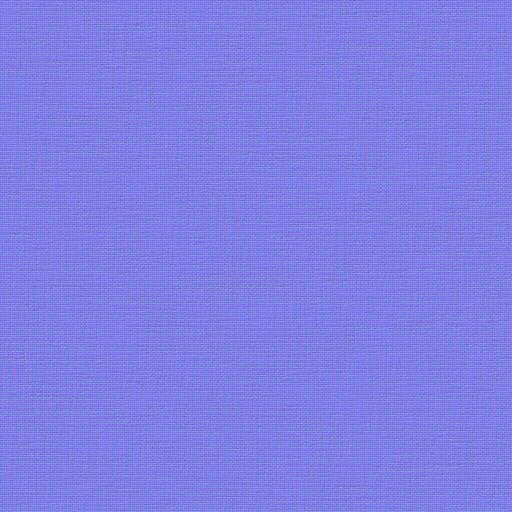
clean fabric smooth woven